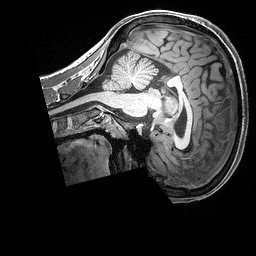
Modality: T1w
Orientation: sagittal
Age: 25
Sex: female
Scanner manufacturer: siemens
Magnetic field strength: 3 T
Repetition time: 2.3 s
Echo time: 0.00298 s